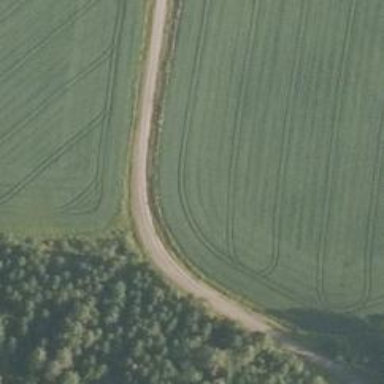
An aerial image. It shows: Unclassified road.